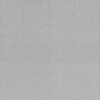
Label: dusty